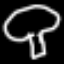
Label: mushroom